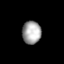
Tissue: lung
Cell type: Epithelial cells
Senescence score: 0.193
Nuclear area (px): 420
Mean DAPI intensity: 165.805